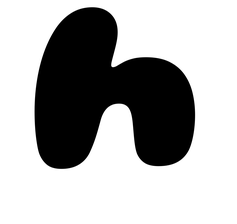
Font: Gluten_ExtraBold